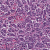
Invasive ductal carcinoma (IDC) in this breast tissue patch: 1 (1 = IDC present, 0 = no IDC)